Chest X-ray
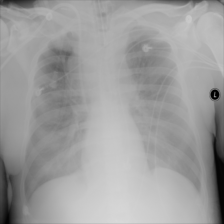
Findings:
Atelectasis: negative
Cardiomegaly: negative
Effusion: negative
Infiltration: positive
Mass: negative
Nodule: negative
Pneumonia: negative
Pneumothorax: negative
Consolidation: negative
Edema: negative
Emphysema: negative
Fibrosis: negative
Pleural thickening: negative
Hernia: negative